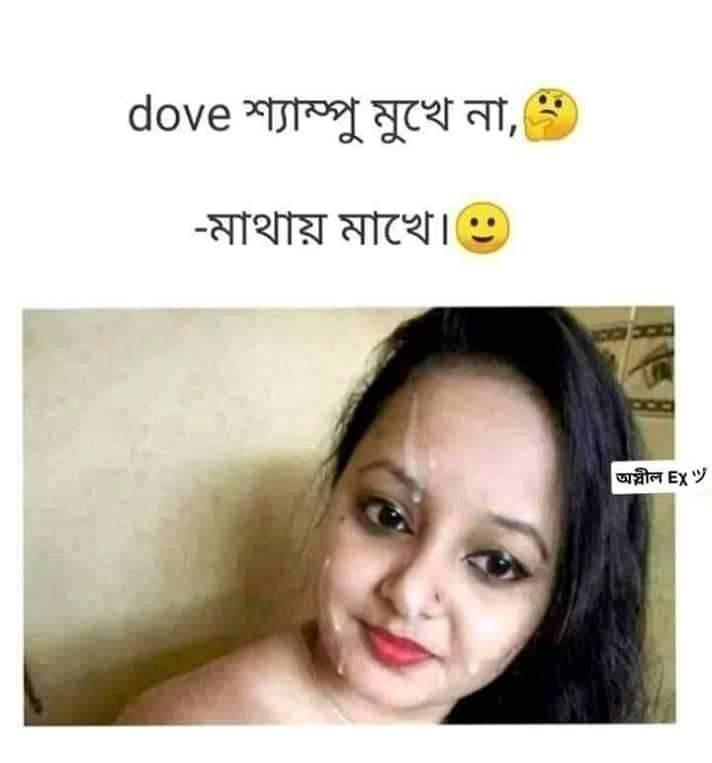
Caption: dove শ্যাম্পু মুখে না,  - মাথায় মাখে ।
Label: hate